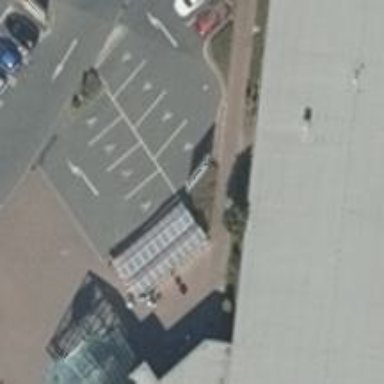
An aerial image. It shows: Parking space.